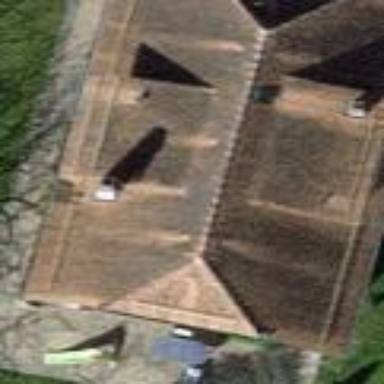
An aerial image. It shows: Simple and straightforward house.